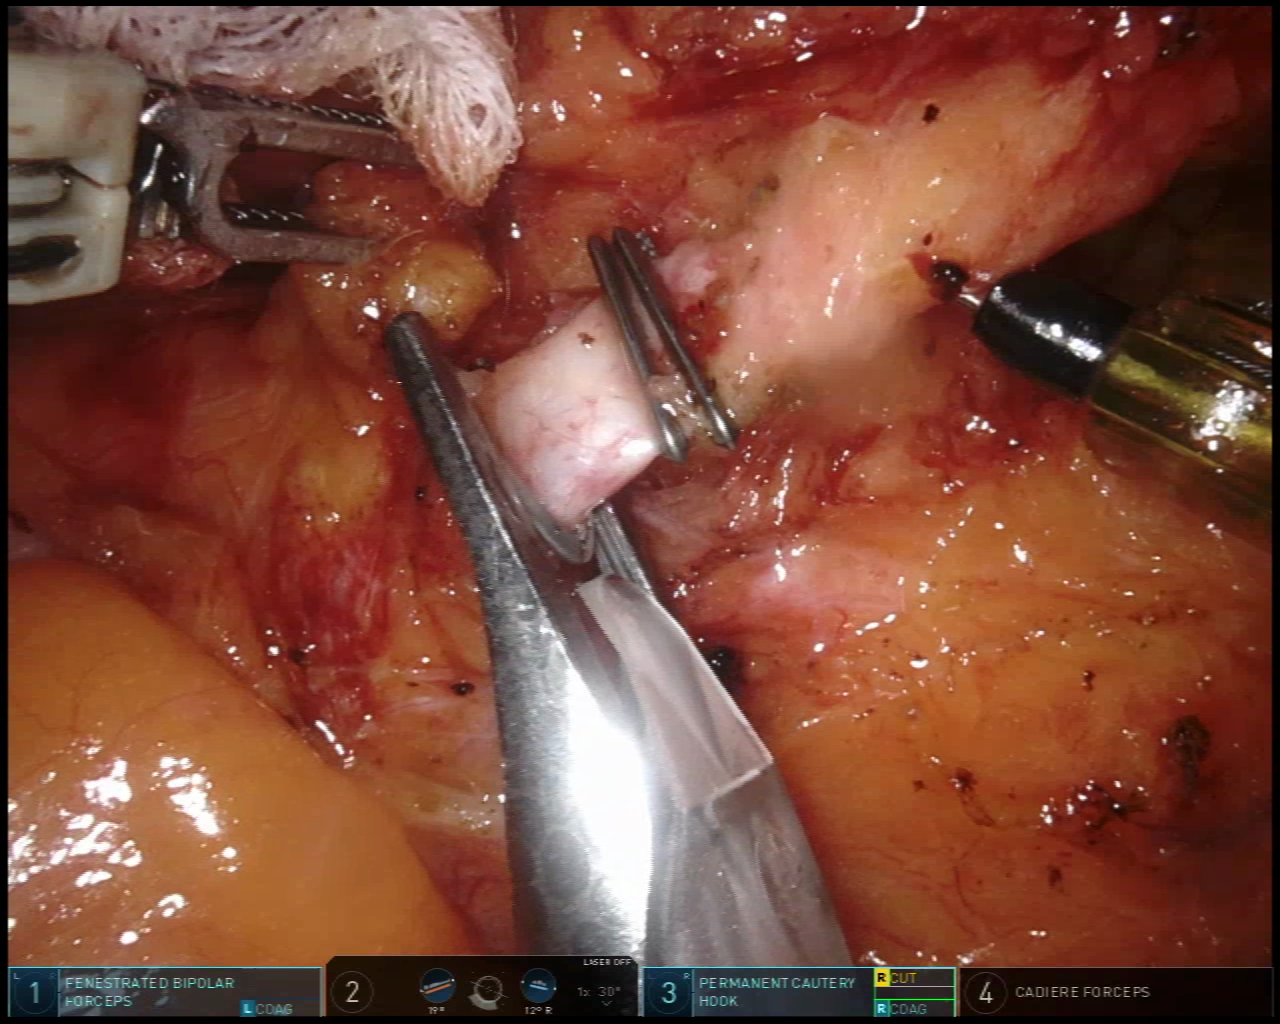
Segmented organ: inferior_mesenteric_artery
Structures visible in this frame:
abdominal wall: no
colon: no
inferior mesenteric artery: yes
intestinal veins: no
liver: no
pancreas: no
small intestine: no
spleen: no
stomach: no
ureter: no
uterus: no
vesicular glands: no